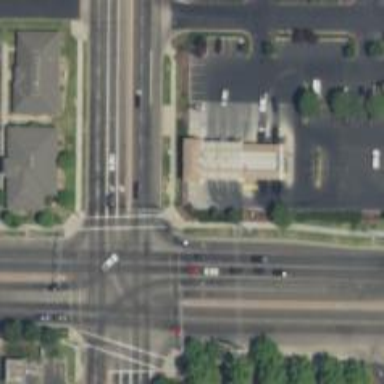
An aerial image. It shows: Crossing on the road with line markings.